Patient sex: M
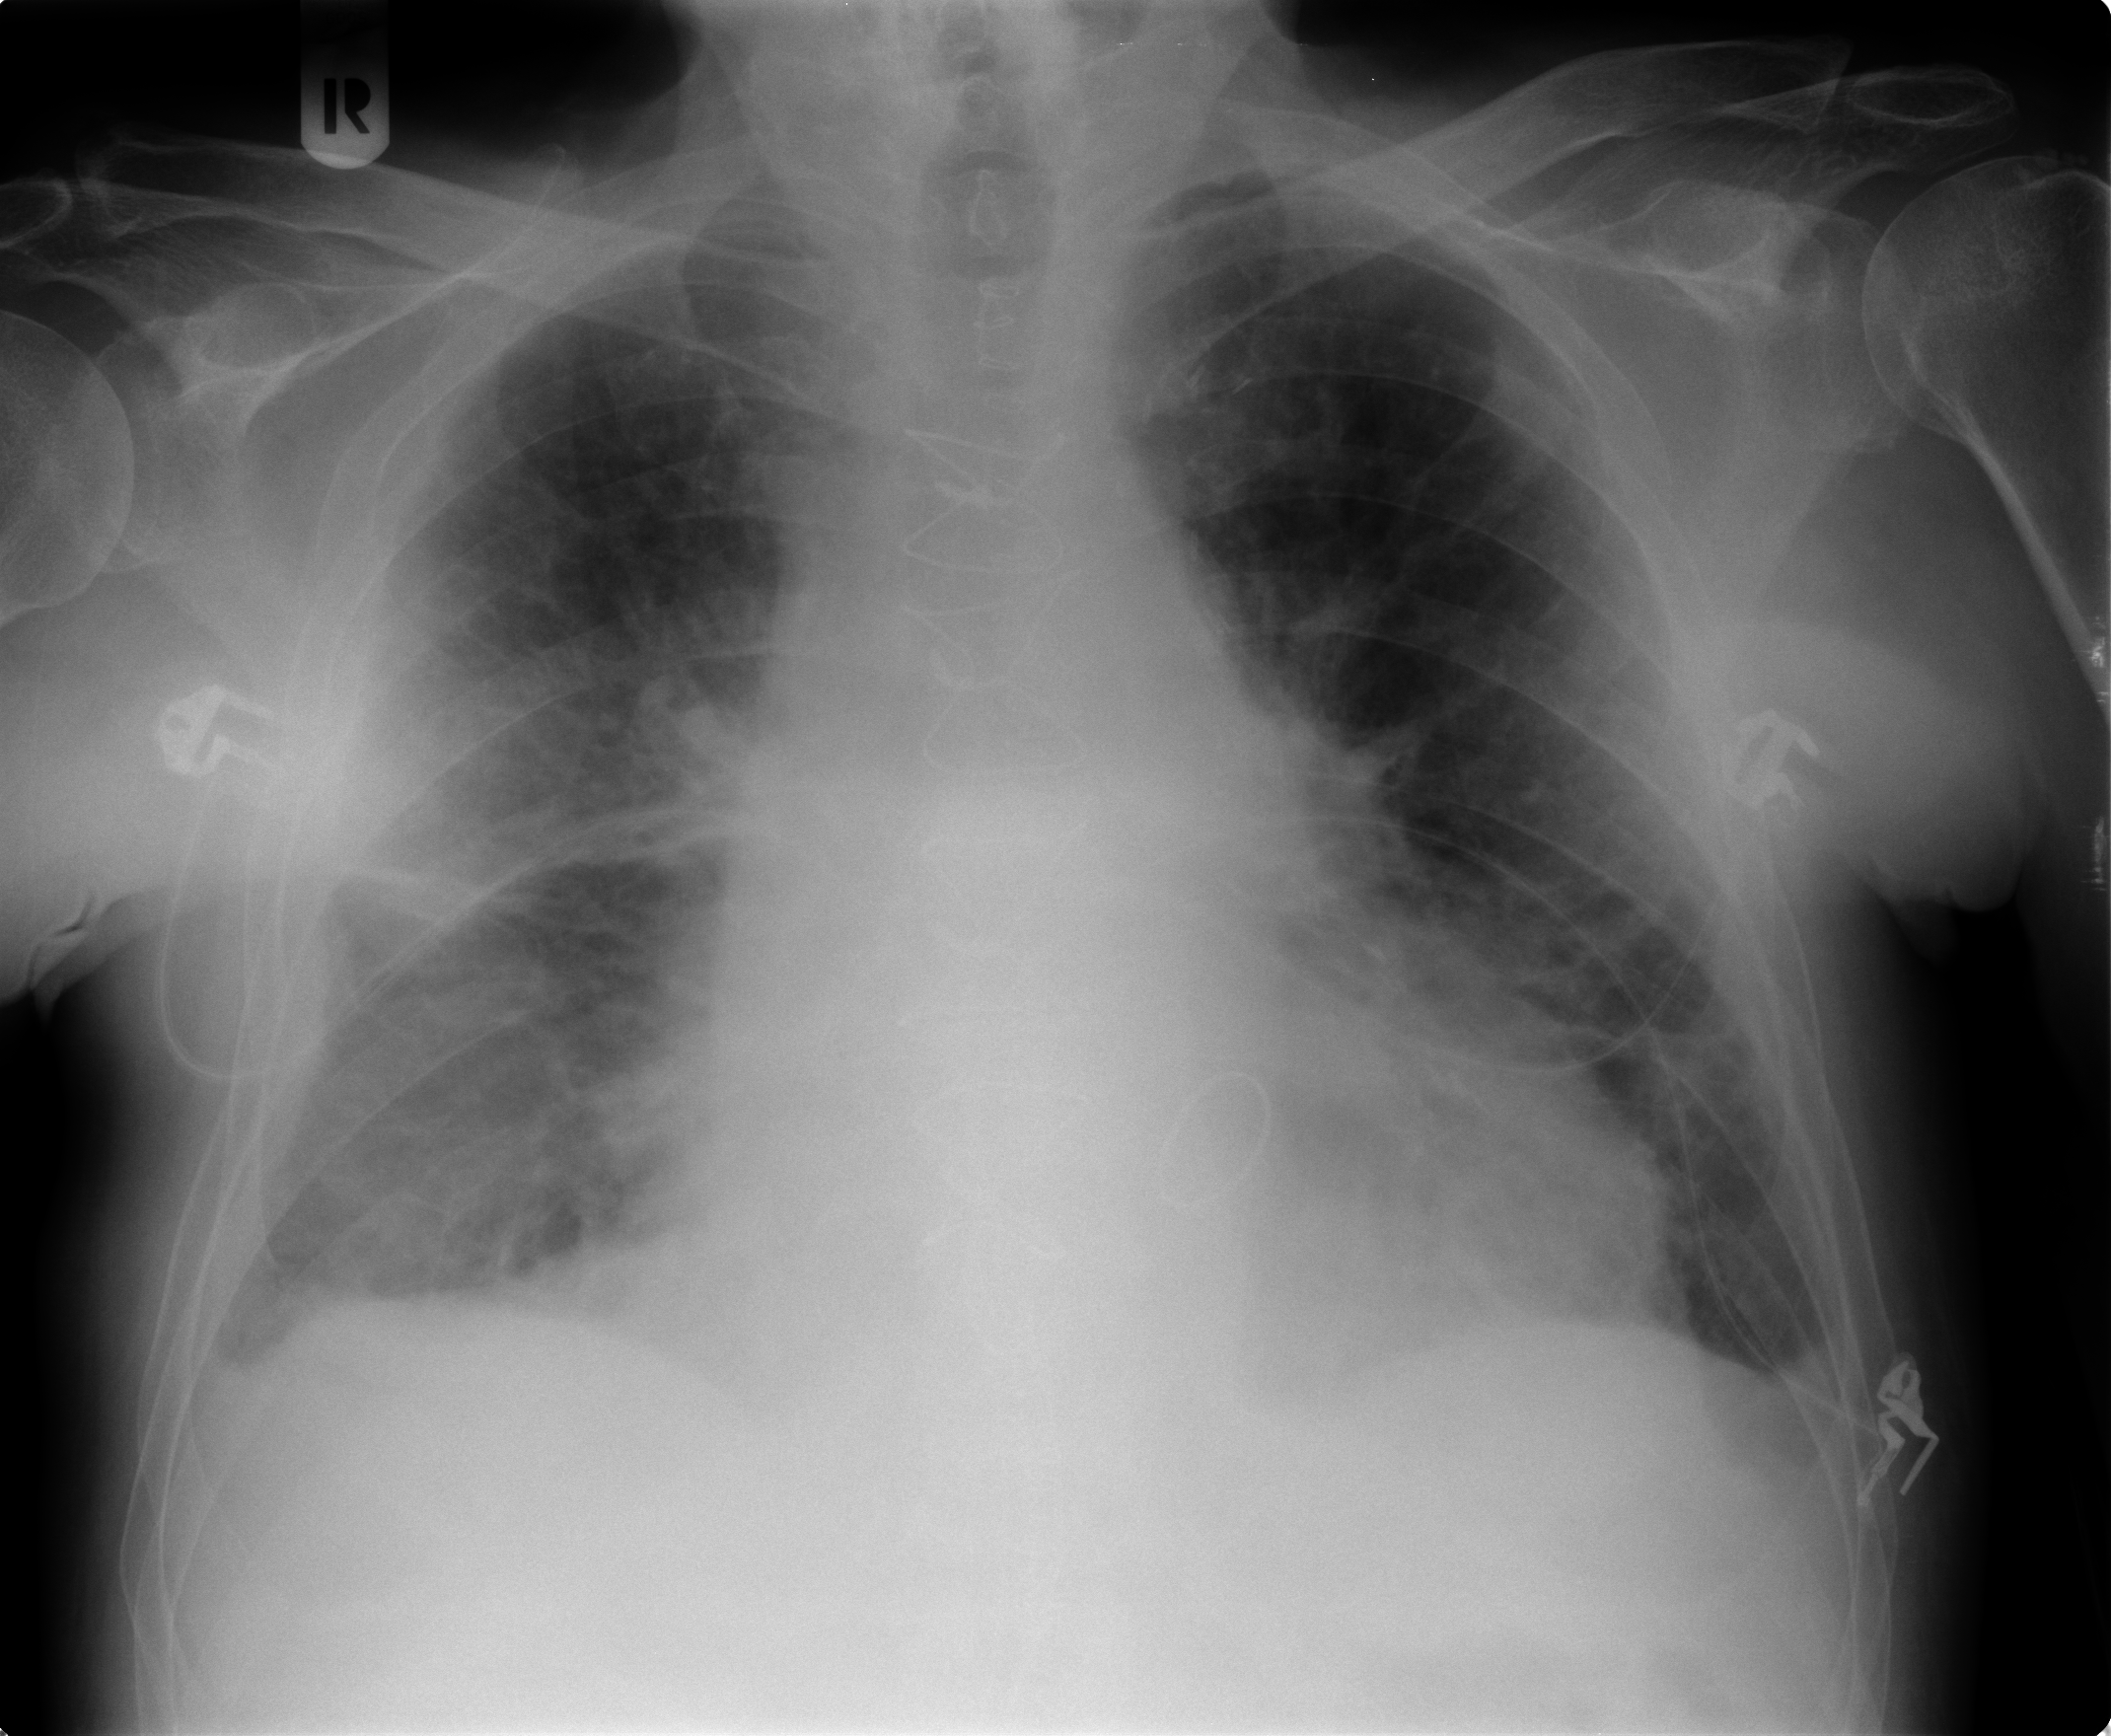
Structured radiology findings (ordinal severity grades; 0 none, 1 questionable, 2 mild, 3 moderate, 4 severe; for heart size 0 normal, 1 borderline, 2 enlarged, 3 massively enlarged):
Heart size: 2
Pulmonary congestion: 2
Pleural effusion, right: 0
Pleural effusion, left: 0
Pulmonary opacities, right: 0
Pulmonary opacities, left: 0
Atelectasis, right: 0
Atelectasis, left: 0